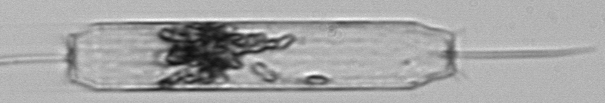
Label: Ditylum_brightwellii